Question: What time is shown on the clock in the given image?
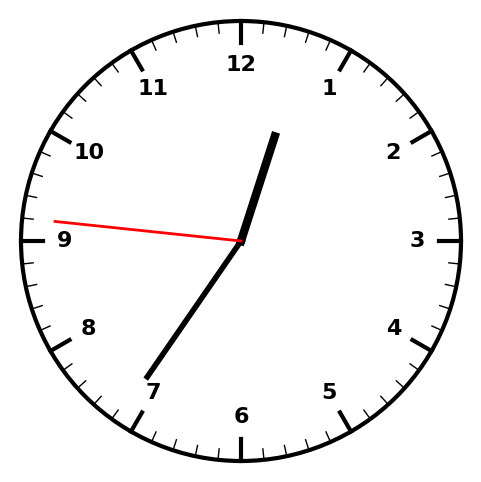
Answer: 12:35:46